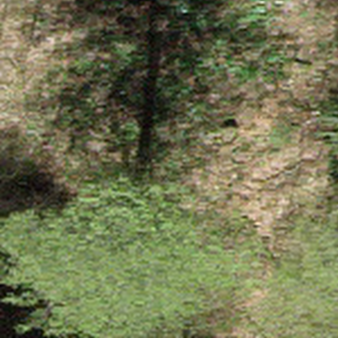
Label: other